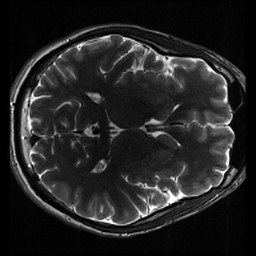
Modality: inplaneT2
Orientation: axial